Question: I'm currently trying to create a T-SQL, which runs through a list of deliveries in a table, and groups them by the Customer and the Depot - so each row will be
Customer, Depot, Total Value (sum of a column called Rate)
However, the customer would like the 'total value' split into the last 9 weeks - so rather than total value, we'll have columns like this:
'''
22/01/2012 29/01/2012 05/02/2012 12/02/2012 19/02/2012 26/02/2012 04/03/2012 11/03/2012 18/03/2012
'''
The dates would of course change for when they run the query - it'll just be the last 9 weeks. They also want a column for the Average of all these.
I understand pivot may help me but I'm a bit stumped on how to do this. Here's my current query:
'''
SELECT d.Name AS 'Depot, s.Name AS 'Customer', SUM(c.Rates) AS 'Total Value'
FROM Deliveries AS c INNER JOIN Account AS s ON c.Customer = s.ID
INNER JOIN Depots AS d ON c.CollectionDepot = d.Letter
GROUP BY d.Name, s.Name
'''
Many thanks!
EDIT: Here's a screenshot of the data currently - we won't need the 'total' column on the end, just there to show you. The 'Date' column is present in the Deliveries table and is called TripDate

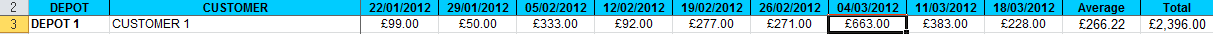
Answer: You would have to make use of the PIVOT Keyword which is available in your version of SQL Server. I have outlined how your query should look, of course some tweaking will be required since it is difficult to test without having a copy of your data.
'''
SELECT Depots.Name AS 'Depot', Account.Name, '22/01/2012', '29/01/2012', '05/02/2012', '12/02/2012',
FROM
(SELECT Name,
FROM Deliveries
INNER JOIN Account ON Deliveries.Customer = Account.ID
INNER JOIN Depots ON Account.CollectionDepot) AS Source
PIVOT
(
SUM(Deliveries.Rates)
FOR Date IN ('22/01/2012', '29/01/2012', '05/02/2012', '12/02/2012')
) AS 'Pivot Table'
'''
For reference you could use this as a guide:
<URL>